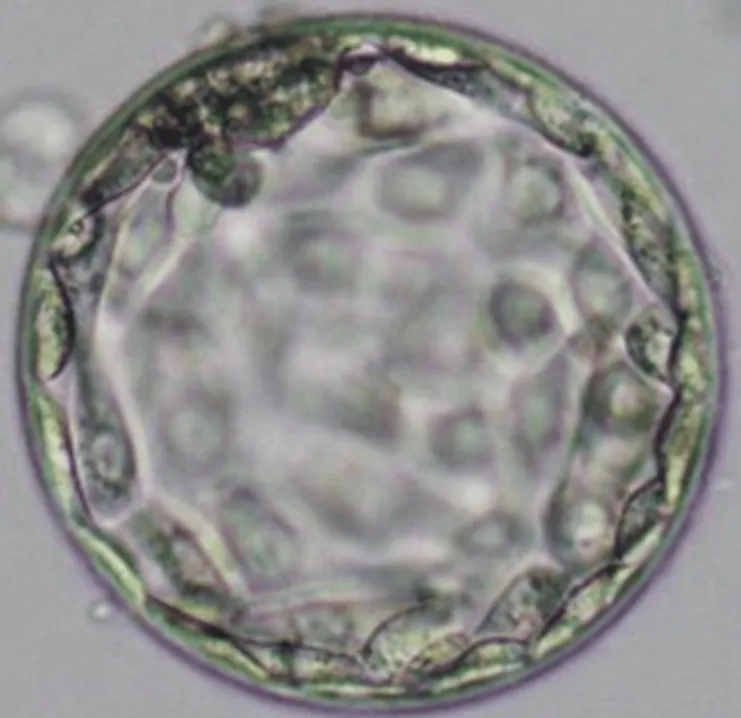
Blastocyst (4AA) transferred to the patient.
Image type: radiology (mri)